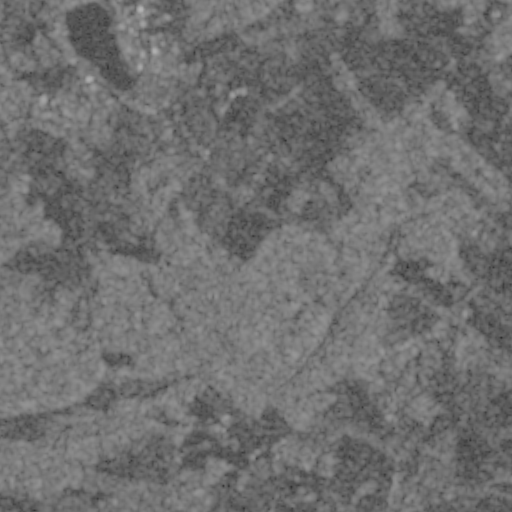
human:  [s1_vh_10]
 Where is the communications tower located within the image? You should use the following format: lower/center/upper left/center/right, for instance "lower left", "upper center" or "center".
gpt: The communications tower is located in the upper left of the image.
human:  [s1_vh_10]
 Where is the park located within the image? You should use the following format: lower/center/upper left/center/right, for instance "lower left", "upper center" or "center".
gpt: The park is located in the upper left of the image.
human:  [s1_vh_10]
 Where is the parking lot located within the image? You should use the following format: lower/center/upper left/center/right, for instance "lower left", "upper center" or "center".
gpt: The parking lot is located in the upper left of the image.
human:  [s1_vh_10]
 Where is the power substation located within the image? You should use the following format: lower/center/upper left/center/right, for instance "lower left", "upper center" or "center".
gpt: The power substation is located in the center of the image.
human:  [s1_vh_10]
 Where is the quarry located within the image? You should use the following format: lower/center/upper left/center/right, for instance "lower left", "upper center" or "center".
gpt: The quarry is located in the upper right of the image.
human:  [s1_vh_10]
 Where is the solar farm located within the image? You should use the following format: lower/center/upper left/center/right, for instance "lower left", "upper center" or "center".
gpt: The solar farm is located in the center of the image.
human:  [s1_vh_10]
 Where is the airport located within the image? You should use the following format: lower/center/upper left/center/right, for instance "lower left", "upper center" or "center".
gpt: There is no airport in the image.

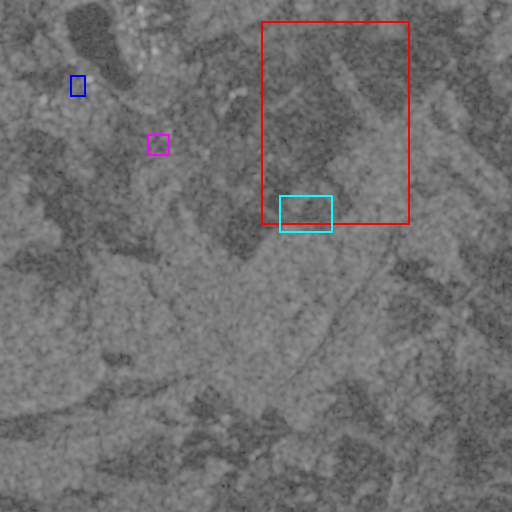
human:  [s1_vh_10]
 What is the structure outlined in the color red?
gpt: The structure outlined in red is a crop field.
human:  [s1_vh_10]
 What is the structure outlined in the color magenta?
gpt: The structure outlined in magenta is a park.
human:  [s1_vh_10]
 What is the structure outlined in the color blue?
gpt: The structure outlined in blue is a parking lot.
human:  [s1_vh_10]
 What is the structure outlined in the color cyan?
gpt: The structure outlined in cyan is a solar farm.
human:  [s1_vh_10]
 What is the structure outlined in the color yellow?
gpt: There is no yellow outline.